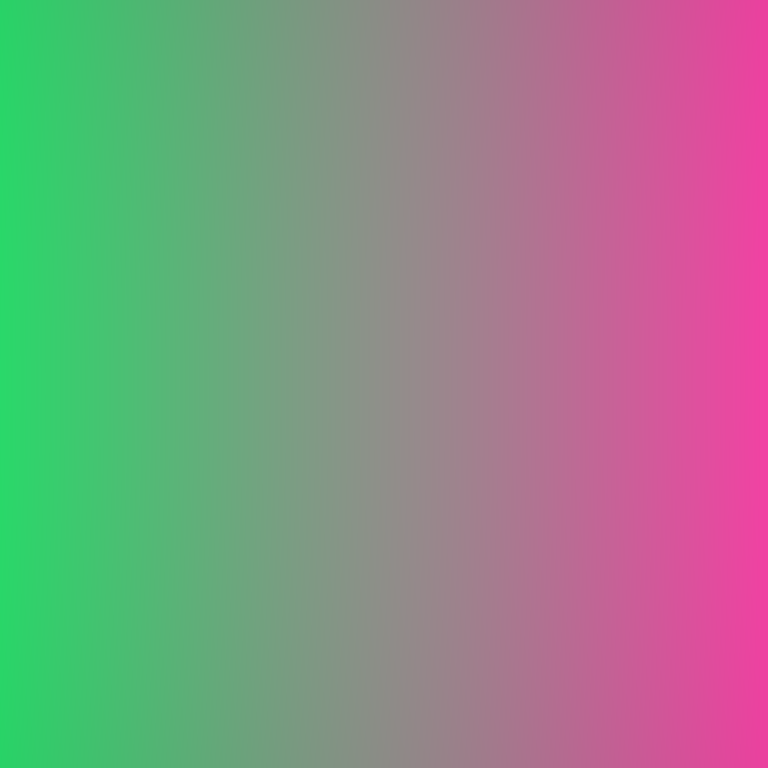
Abstract light effect, smooth gradient from vibrant green to bright pink, energetic atmosphere, soft blend, no room, no furniture, no objects.